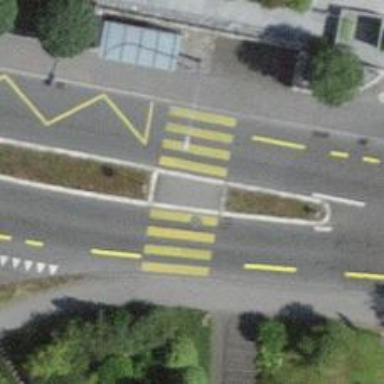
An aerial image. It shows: Footway located on traffic island.